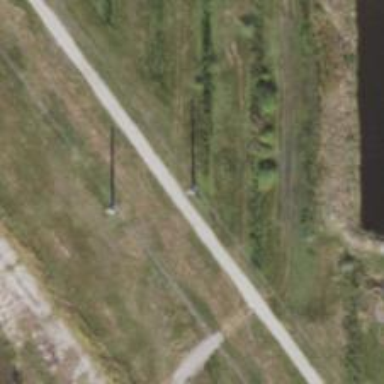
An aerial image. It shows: Power pole.